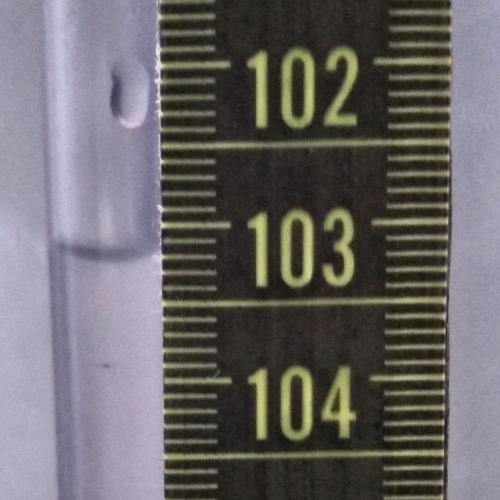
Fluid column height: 103.2 cm